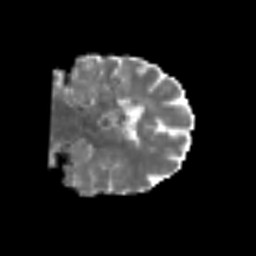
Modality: MD
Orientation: coronal
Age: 60
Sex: male
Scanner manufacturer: siemens
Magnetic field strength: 3 T
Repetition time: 6.1 s
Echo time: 0.101 s